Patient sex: M
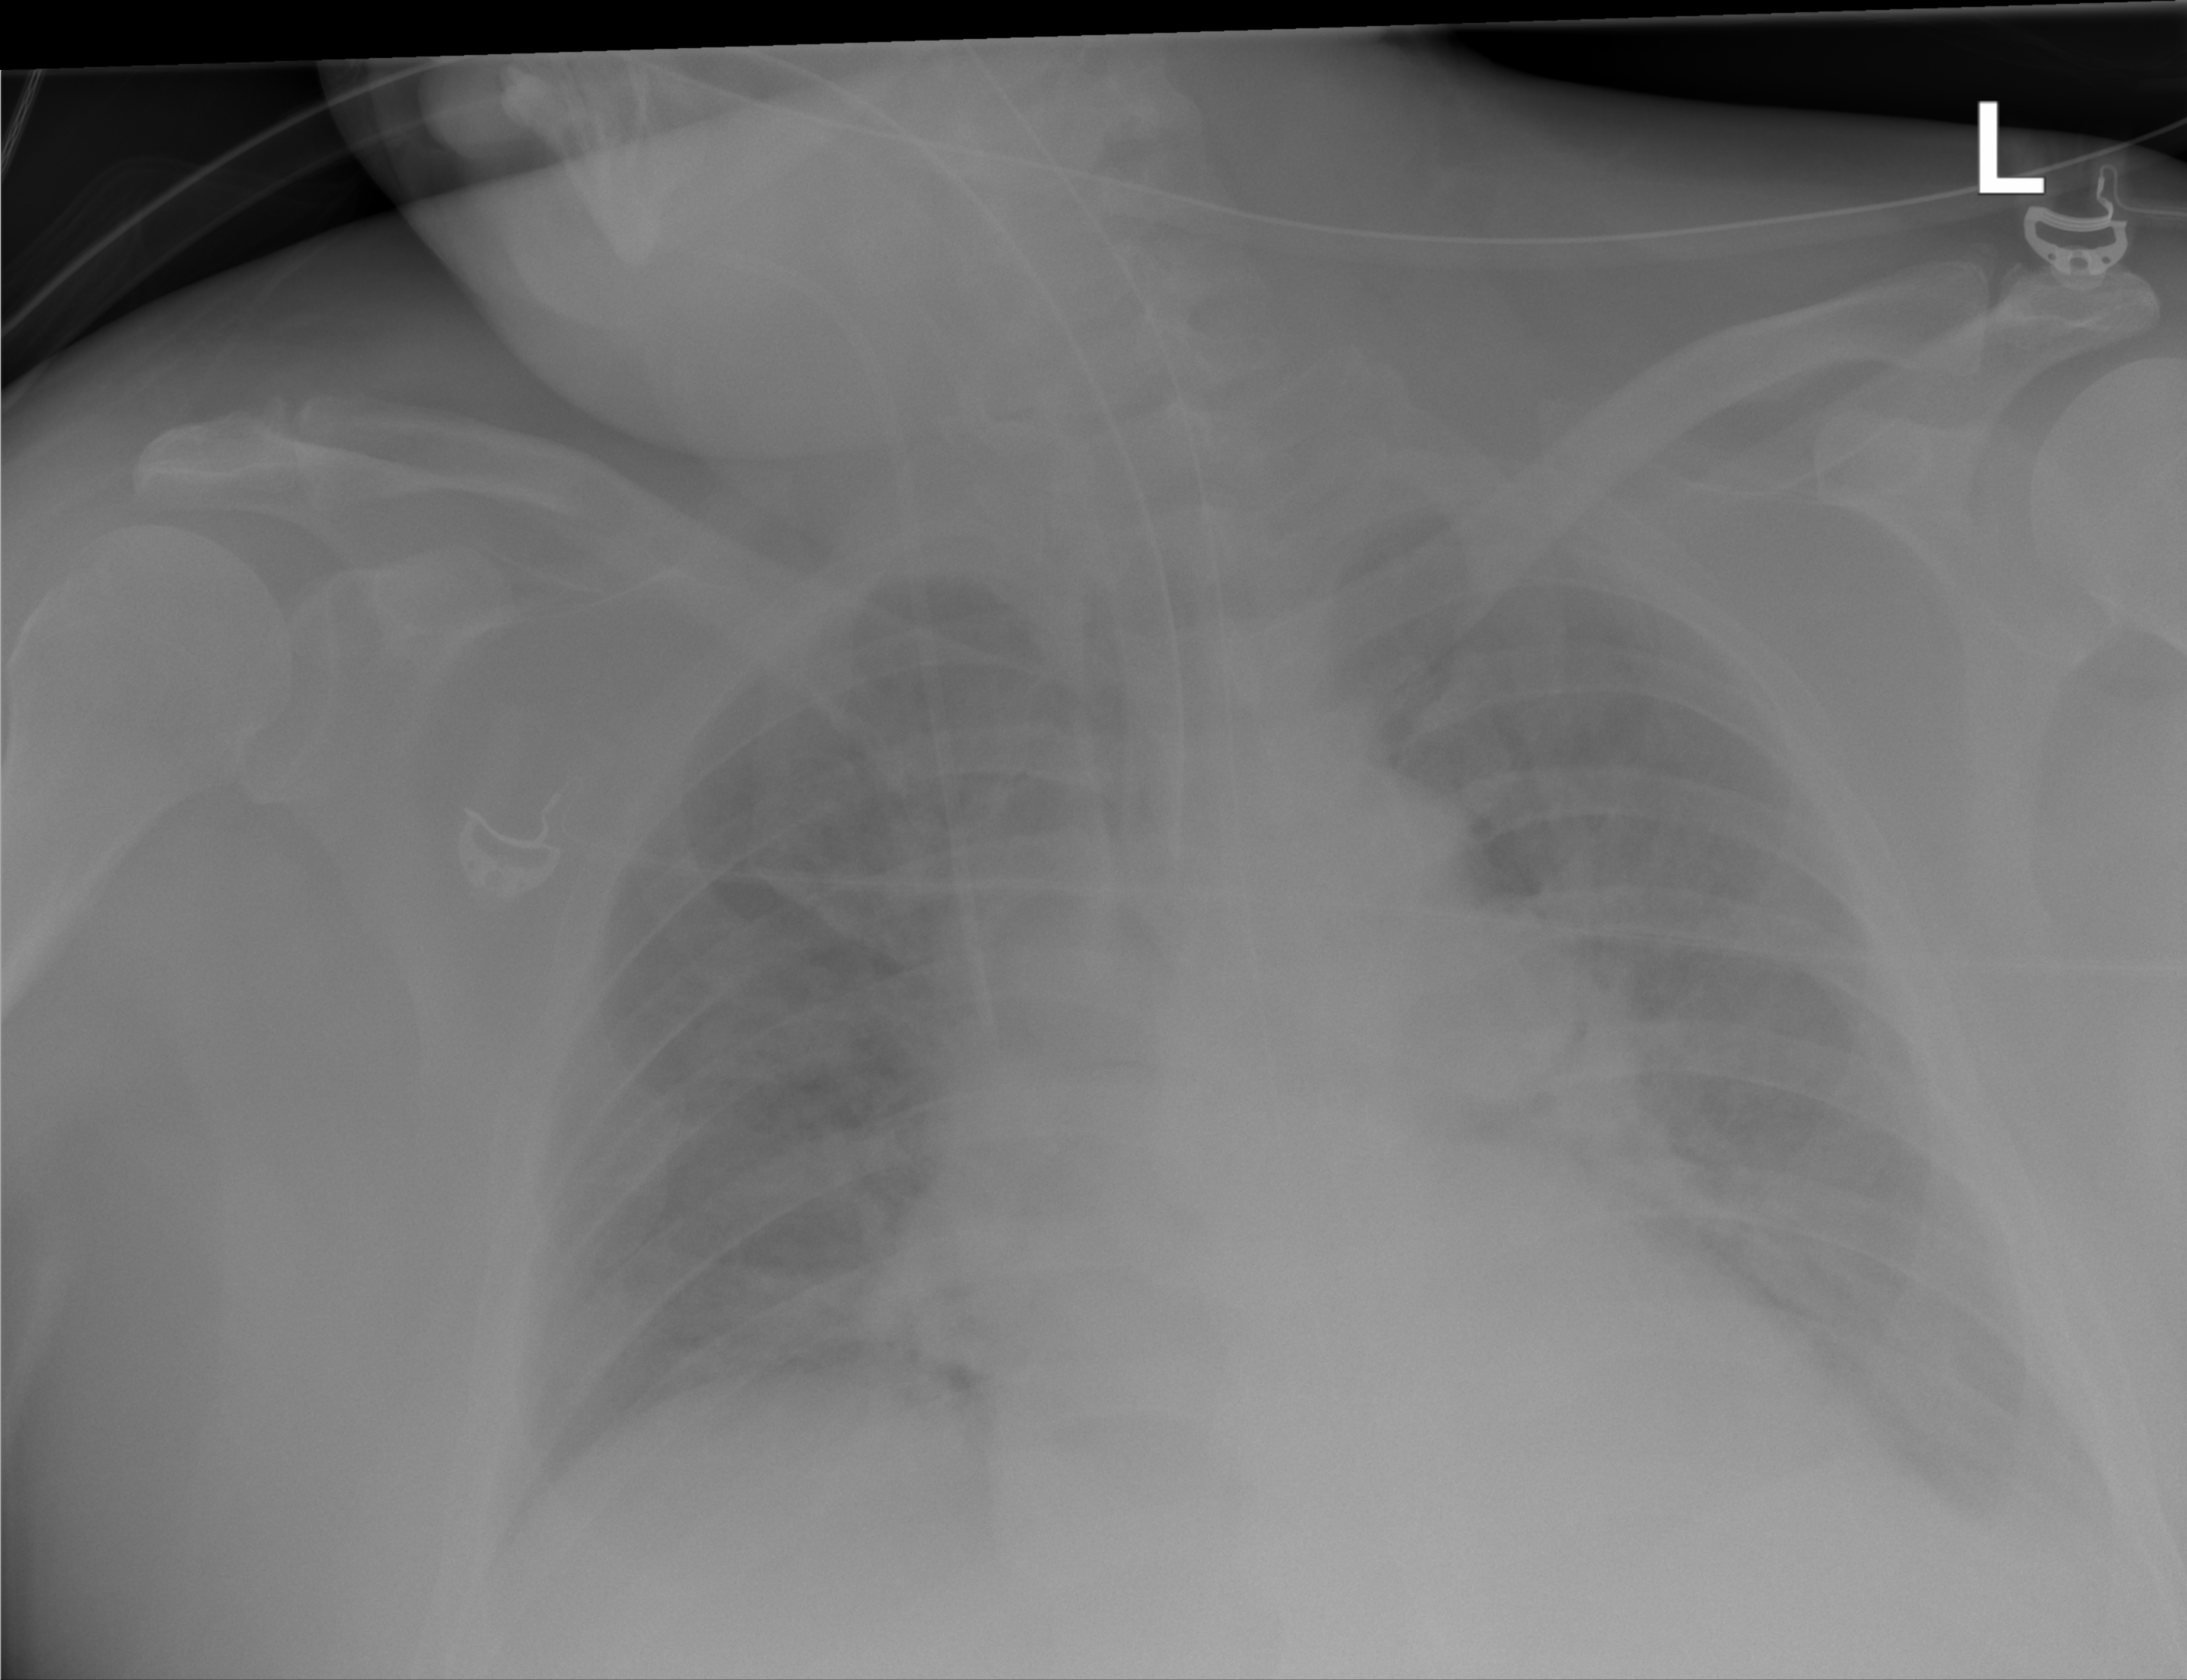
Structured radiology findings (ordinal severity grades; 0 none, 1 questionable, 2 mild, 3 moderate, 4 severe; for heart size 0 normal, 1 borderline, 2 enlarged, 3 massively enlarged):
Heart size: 0
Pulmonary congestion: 2
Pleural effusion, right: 0
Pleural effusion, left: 1
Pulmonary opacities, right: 1
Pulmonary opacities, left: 1
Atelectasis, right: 1
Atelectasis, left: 1